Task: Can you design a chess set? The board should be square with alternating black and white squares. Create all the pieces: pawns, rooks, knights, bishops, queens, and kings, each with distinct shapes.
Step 4587:
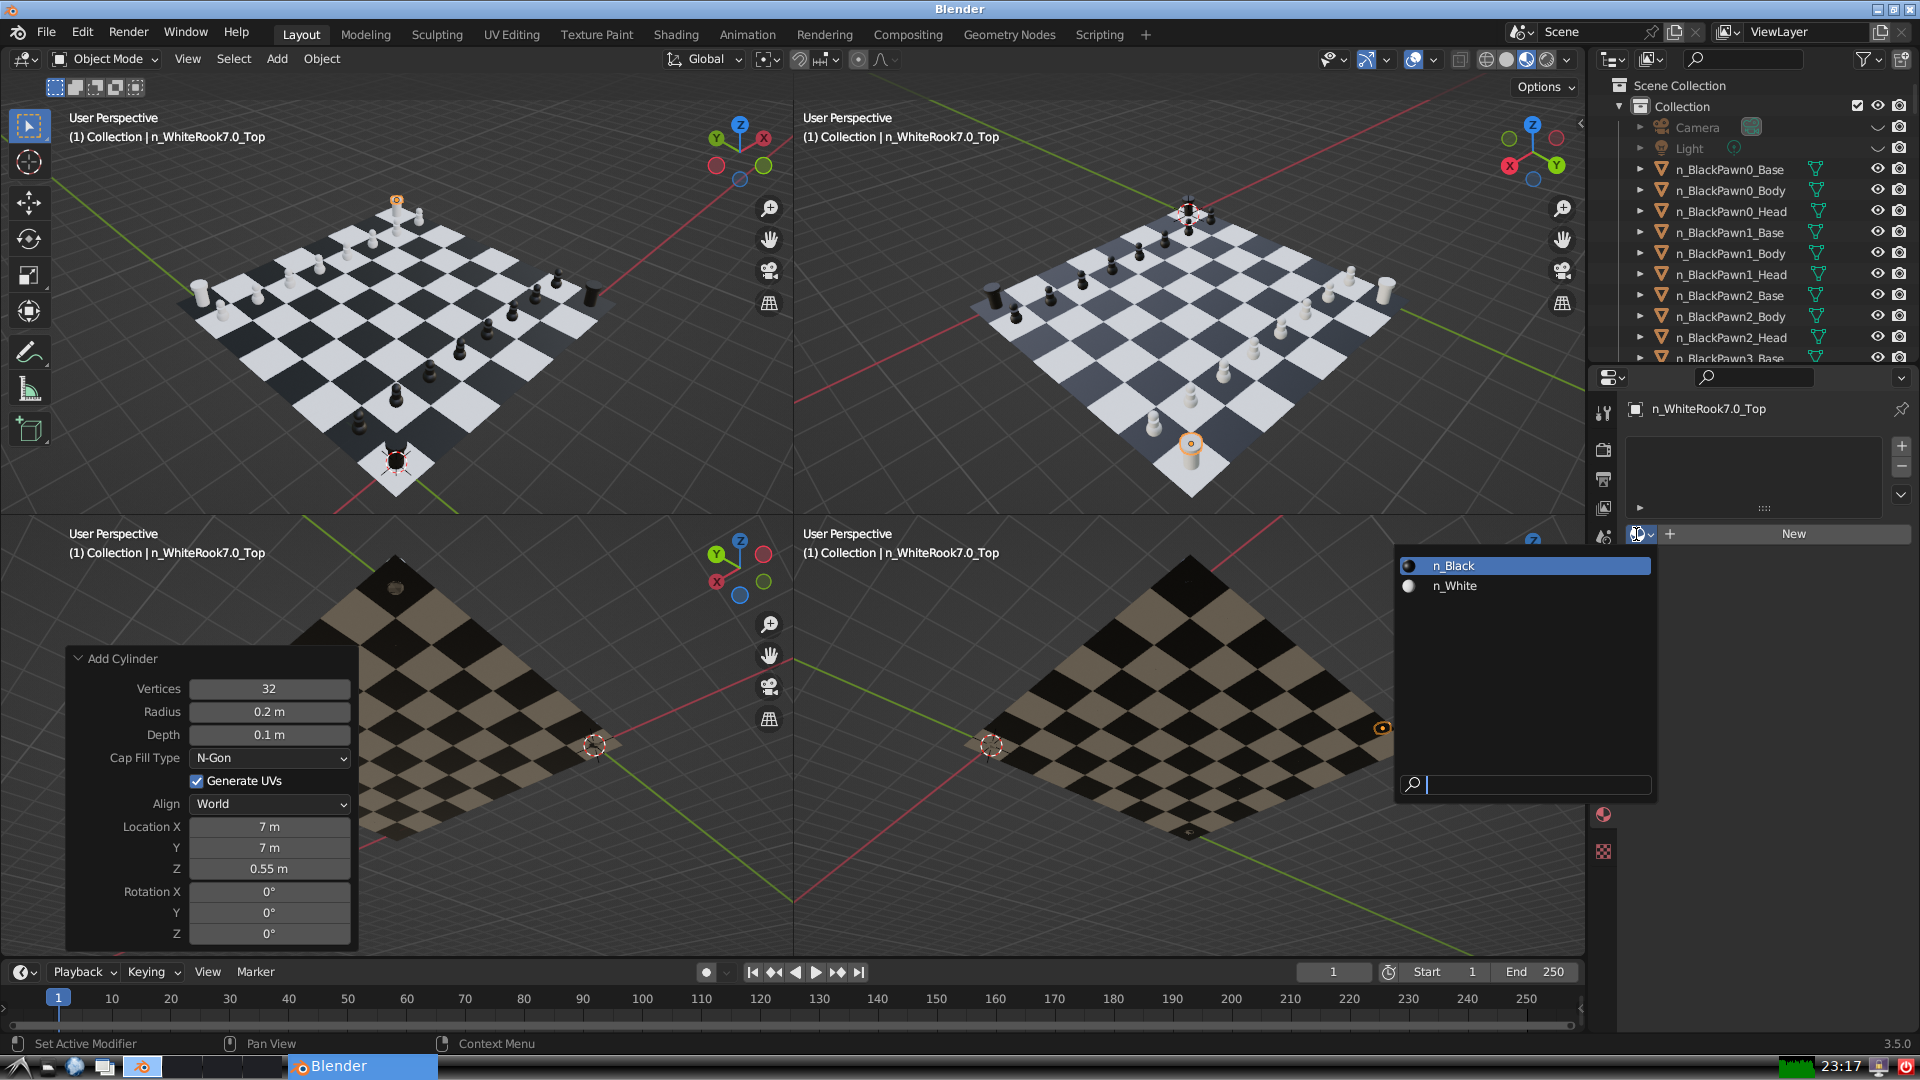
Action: input_text: n_White